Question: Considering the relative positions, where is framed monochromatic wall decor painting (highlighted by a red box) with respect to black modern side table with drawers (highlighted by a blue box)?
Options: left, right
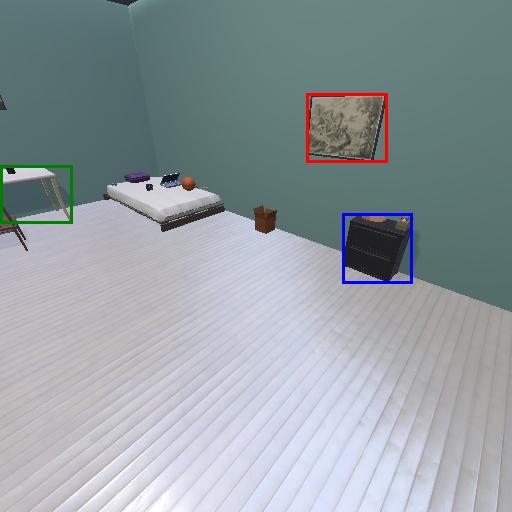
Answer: left